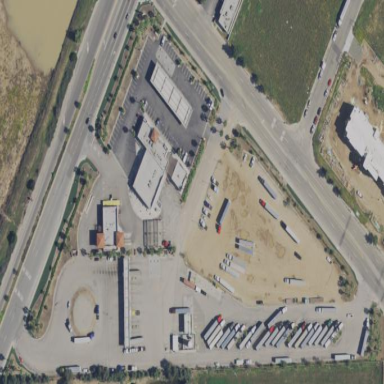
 there is fuel station with car wash facility."